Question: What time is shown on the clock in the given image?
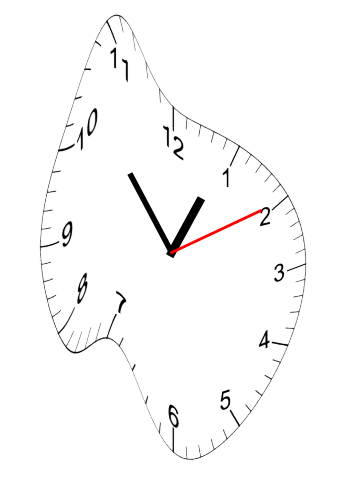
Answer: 12:53:10